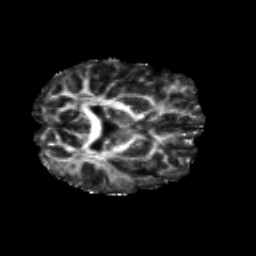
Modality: FA
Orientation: axial
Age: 23
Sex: female
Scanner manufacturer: siemens
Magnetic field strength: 3 T
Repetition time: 8.8 s
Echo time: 0.085 s